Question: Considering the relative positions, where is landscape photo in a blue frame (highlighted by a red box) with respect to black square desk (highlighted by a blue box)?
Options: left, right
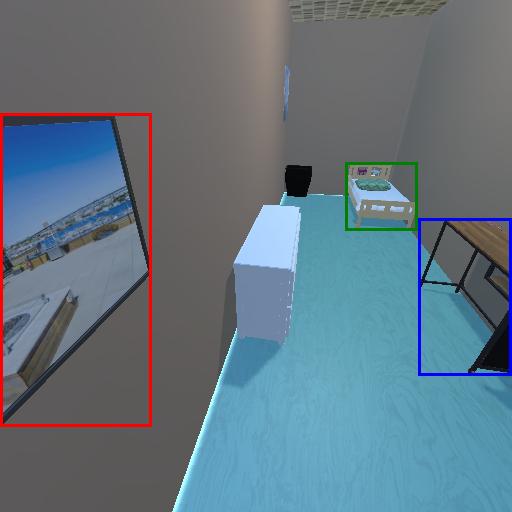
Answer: left